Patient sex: M
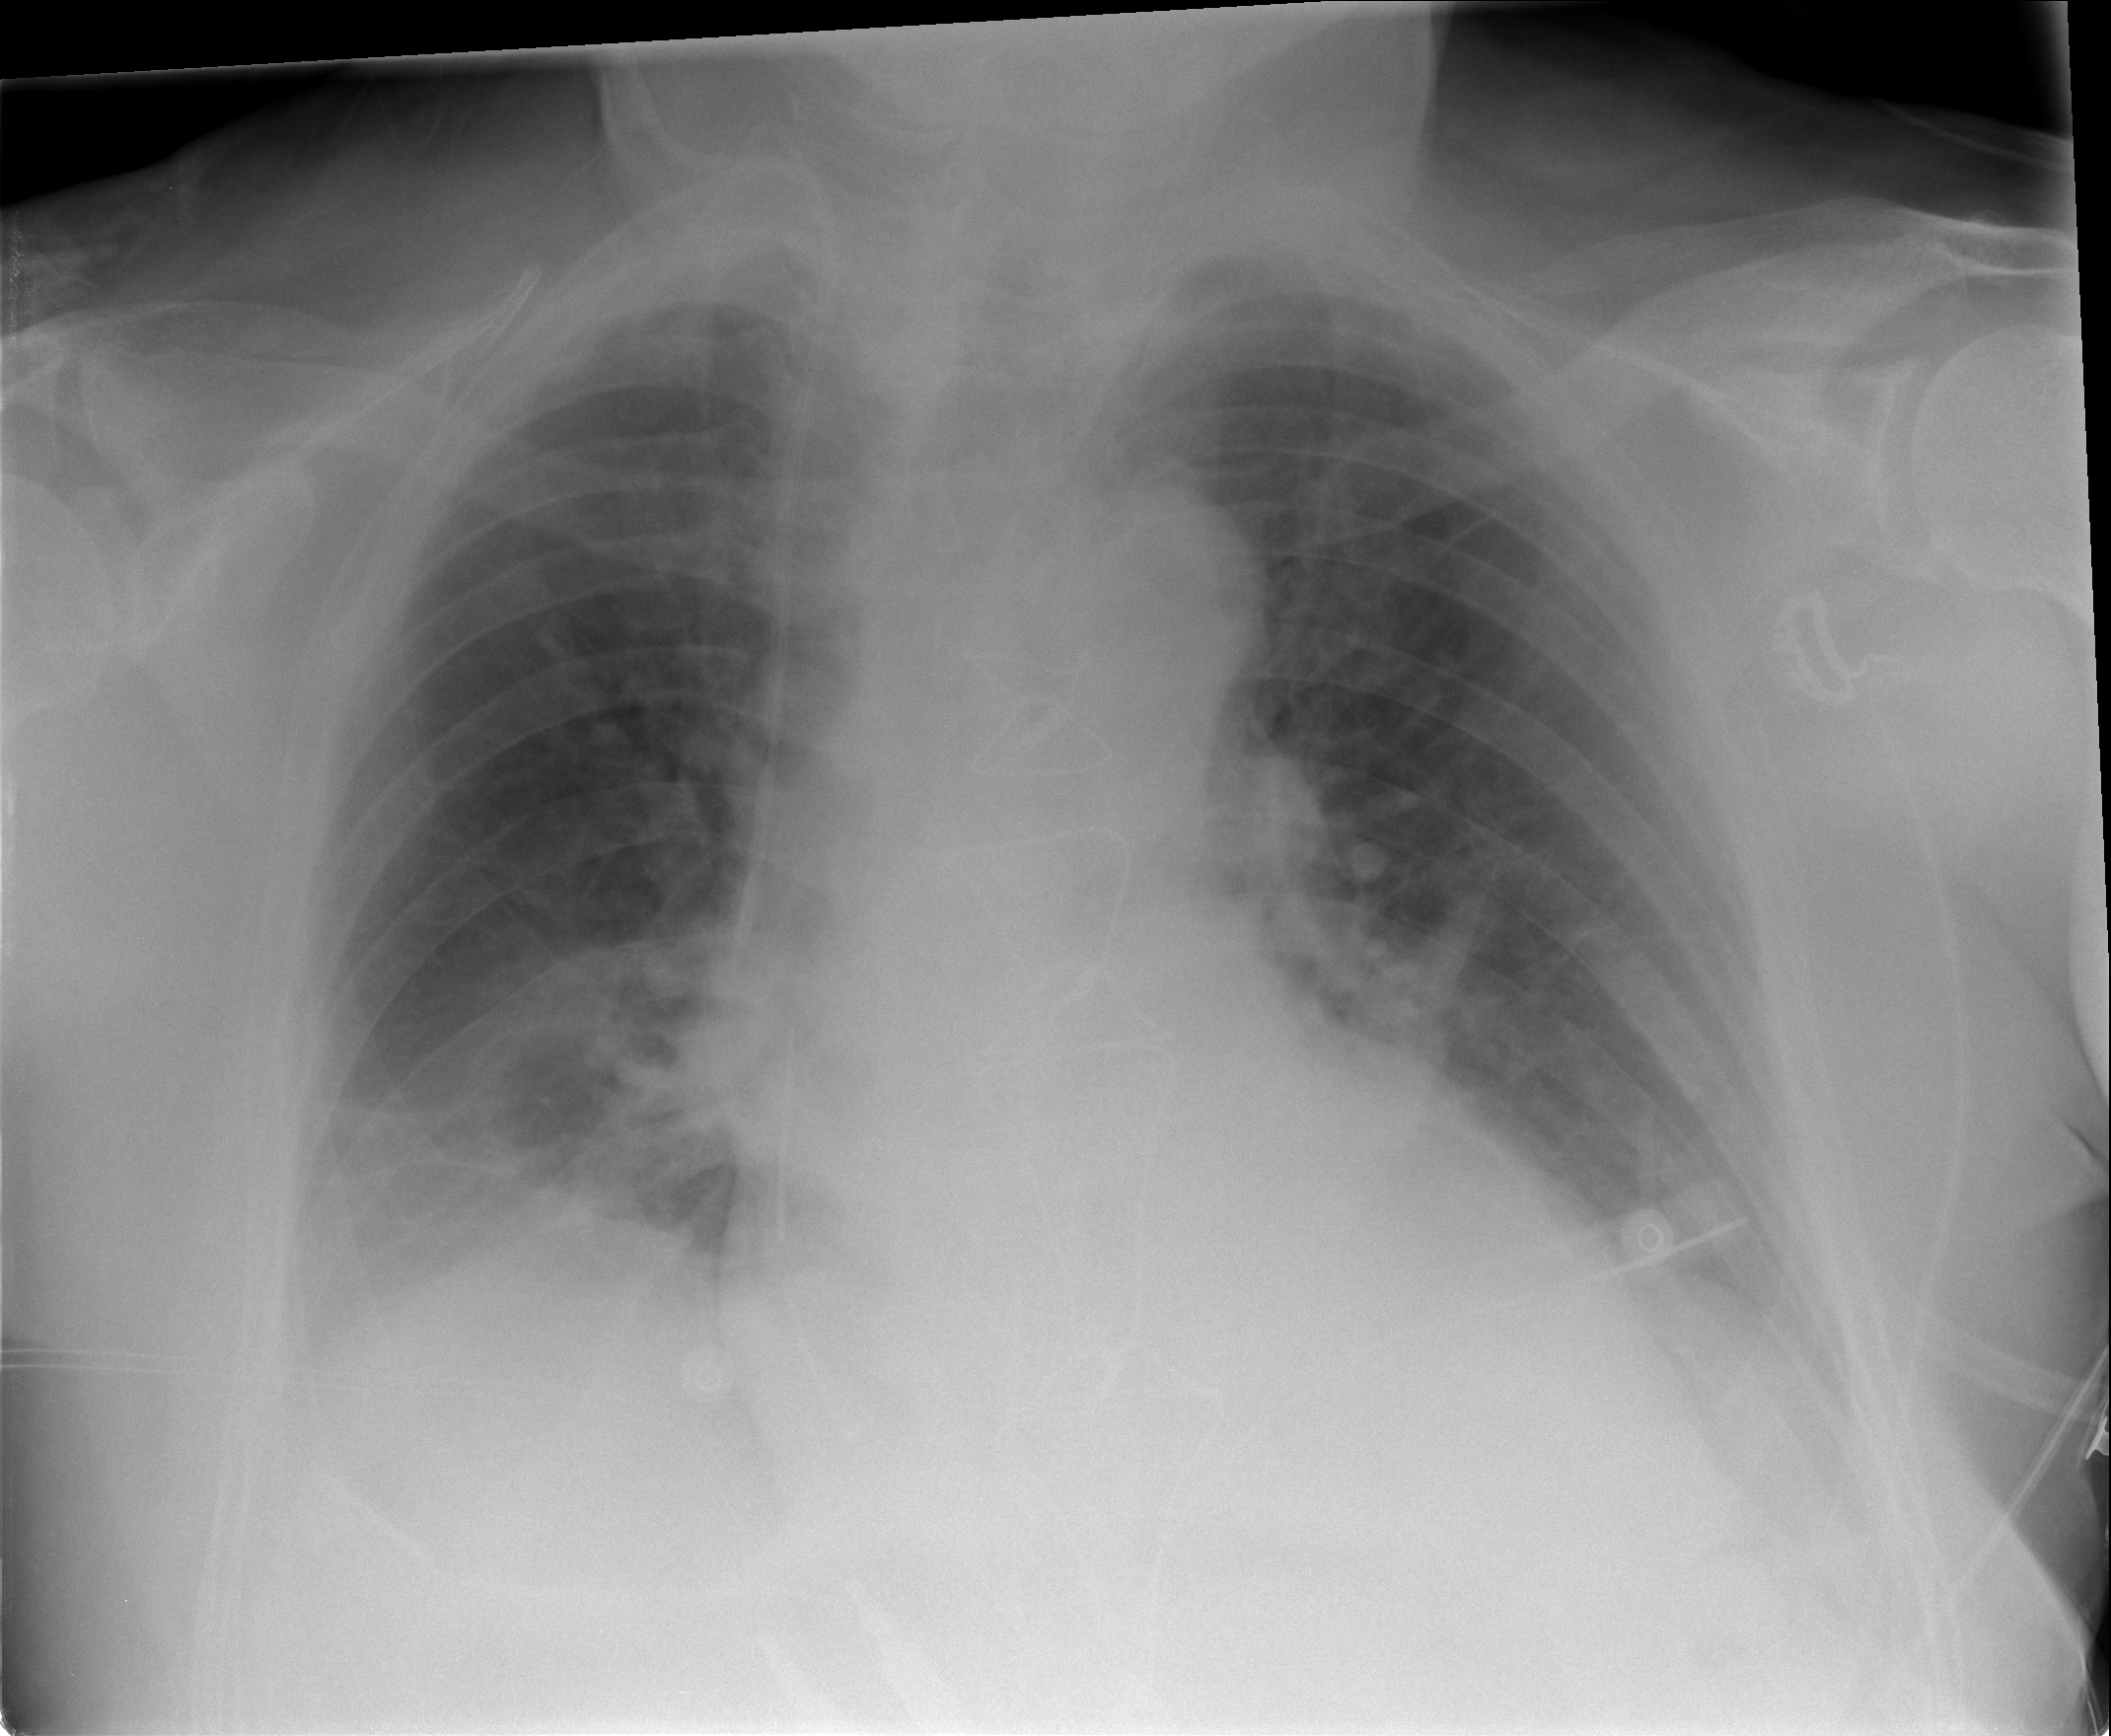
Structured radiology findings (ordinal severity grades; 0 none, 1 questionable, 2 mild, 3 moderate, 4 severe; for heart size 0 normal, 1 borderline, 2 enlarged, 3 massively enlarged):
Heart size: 0
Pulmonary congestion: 0
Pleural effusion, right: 2
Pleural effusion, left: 2
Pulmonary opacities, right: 0
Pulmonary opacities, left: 0
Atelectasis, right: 2
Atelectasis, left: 2